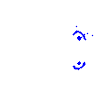
Particle: pion